Aerial crown-view tile of a tropical tree (Barro Colorado Island, Panama), acquired 20250124:
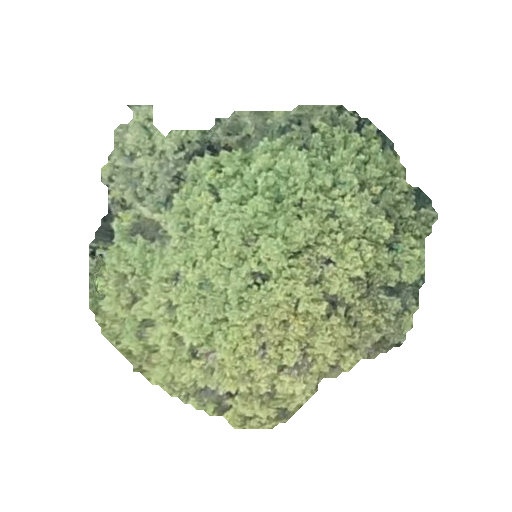
Species: Pouteria stipitata
GBIF accepted scientific name: Pouteria stipitata
Crown area: 124.925 m²